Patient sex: F
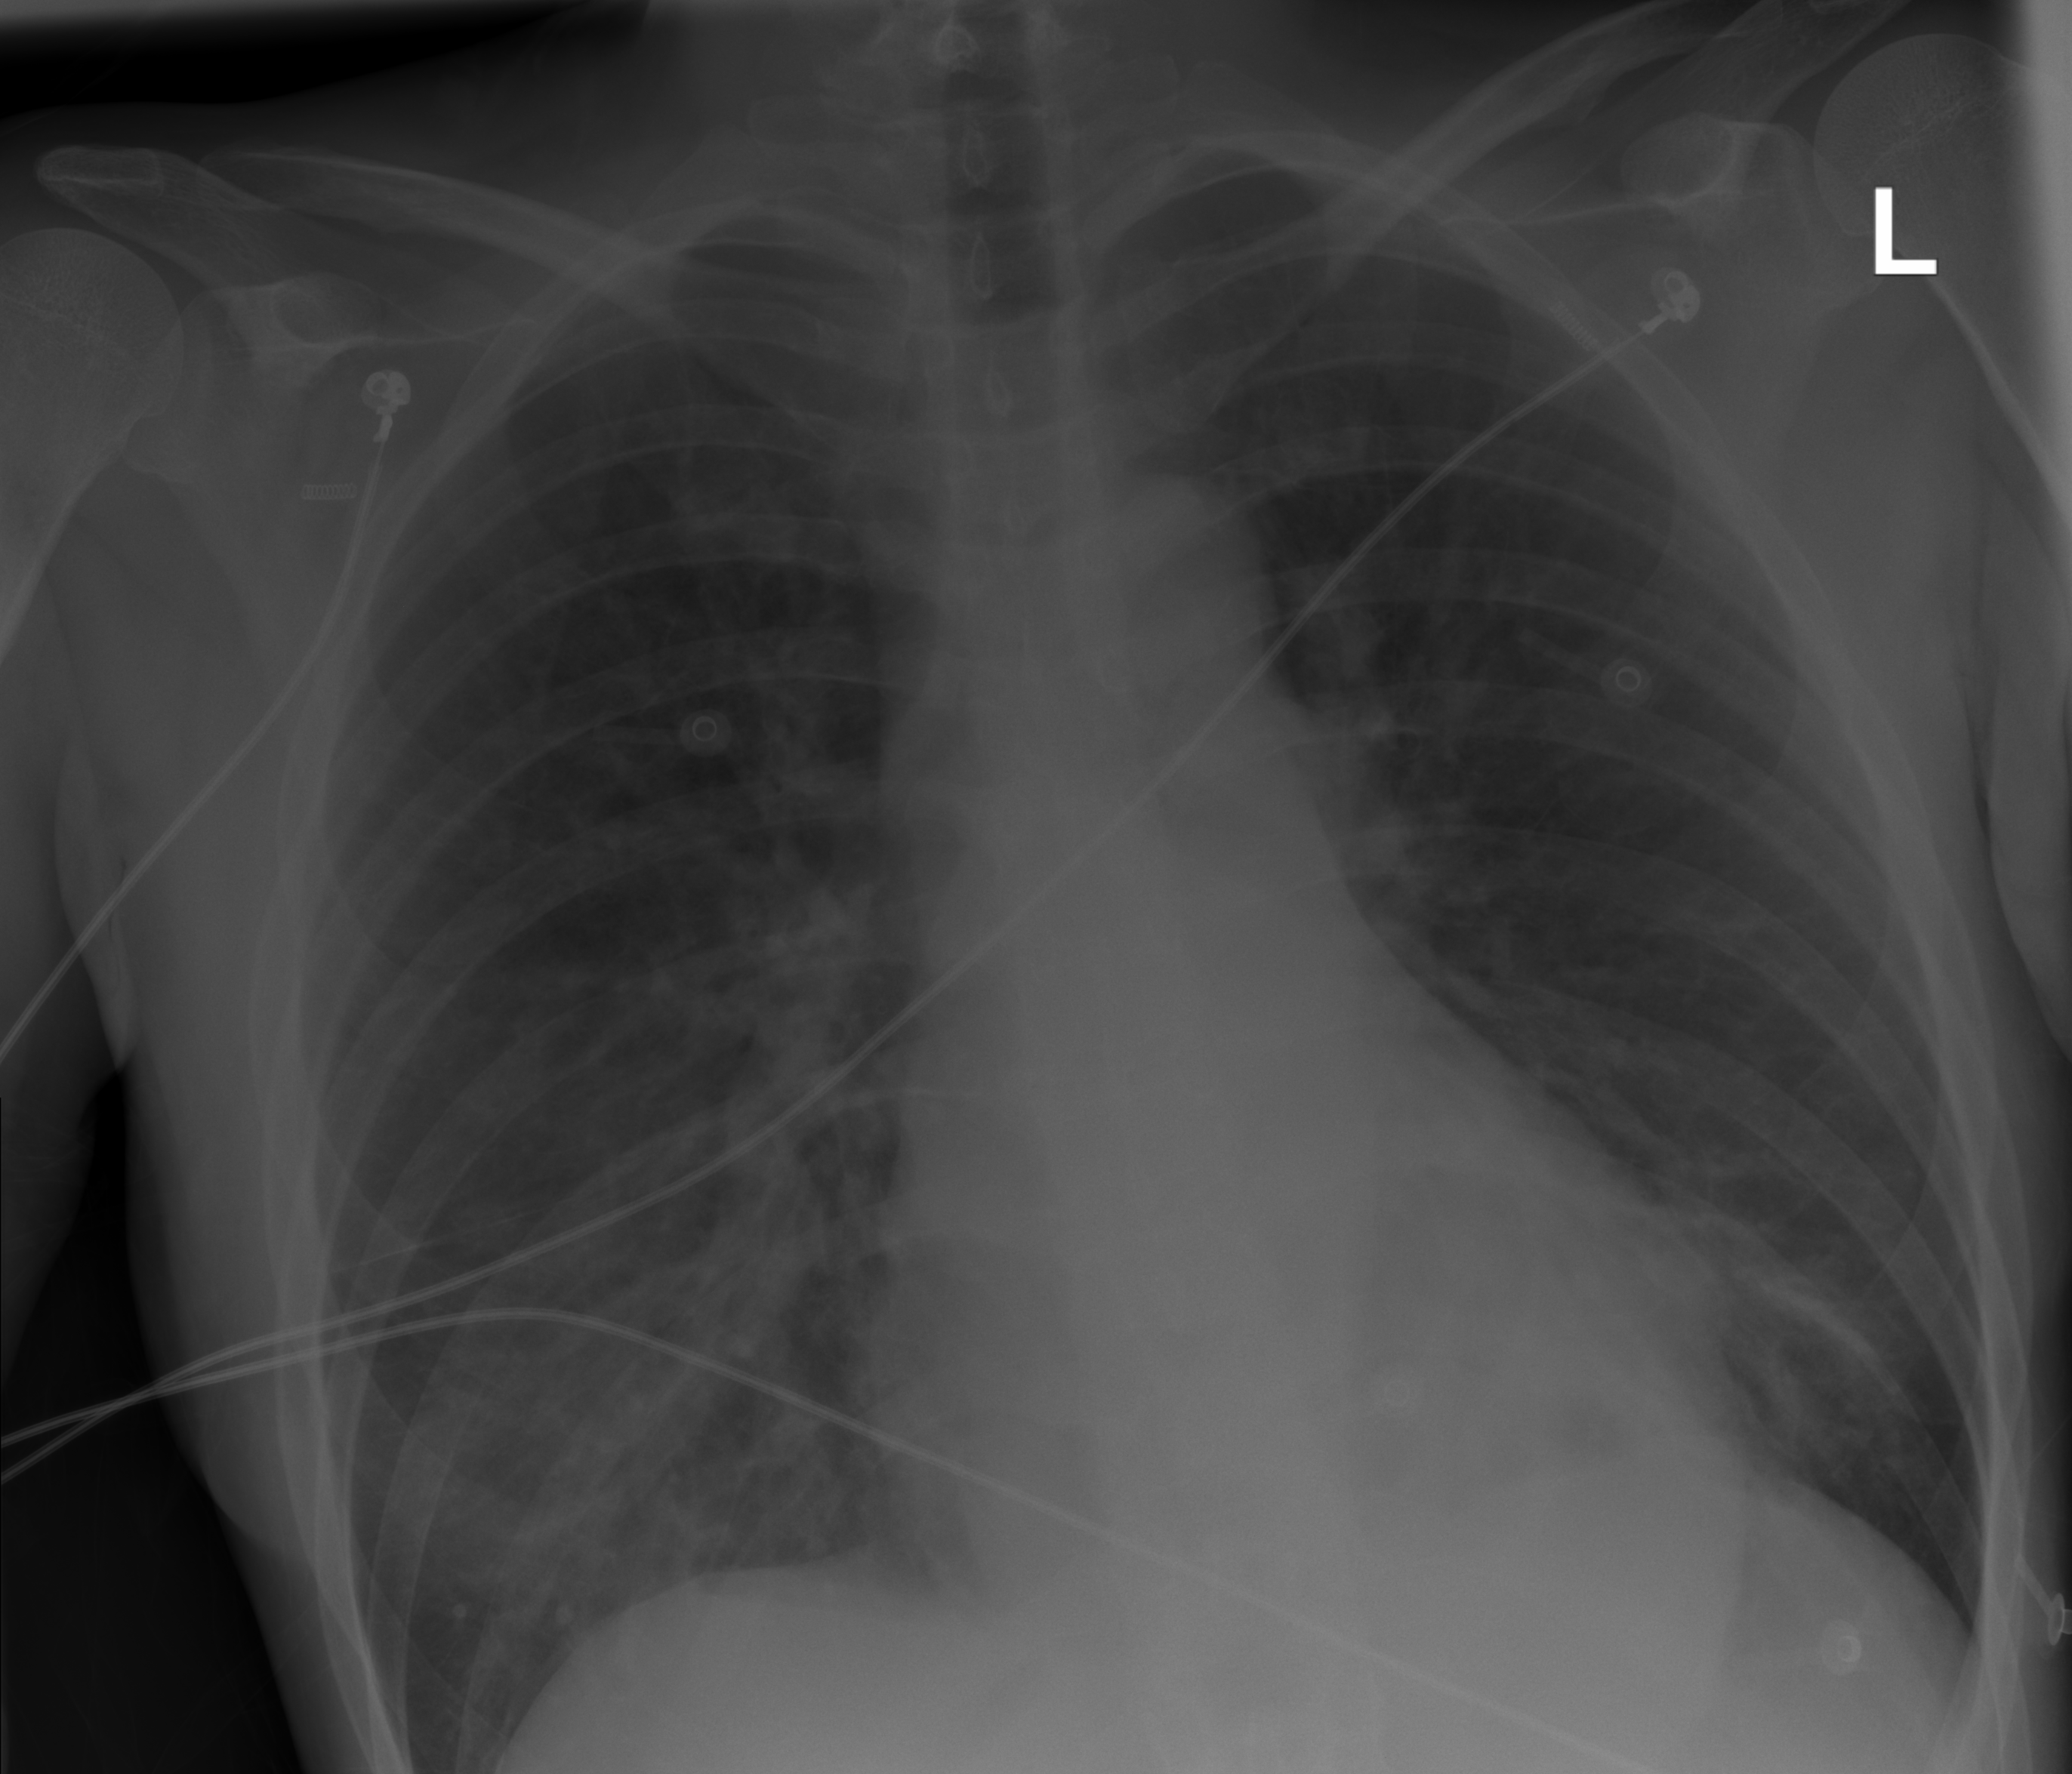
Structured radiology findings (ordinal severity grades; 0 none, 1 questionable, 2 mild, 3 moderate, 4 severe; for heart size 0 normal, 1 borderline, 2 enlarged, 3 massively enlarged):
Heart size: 0
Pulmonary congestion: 0
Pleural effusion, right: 0
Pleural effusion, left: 0
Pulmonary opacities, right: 0
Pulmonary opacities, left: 0
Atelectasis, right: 0
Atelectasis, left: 2